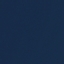
Land use / land cover class: SeaLake